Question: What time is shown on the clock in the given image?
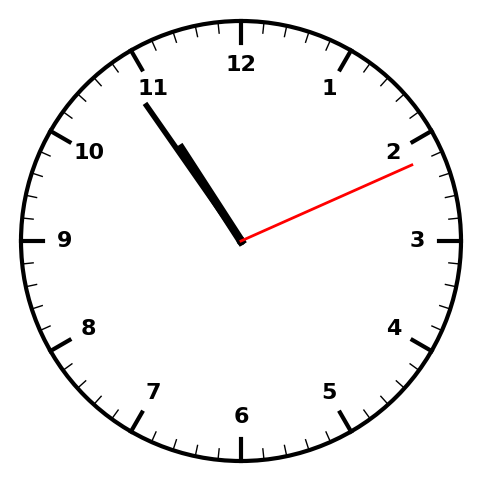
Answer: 10:54:11